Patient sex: M
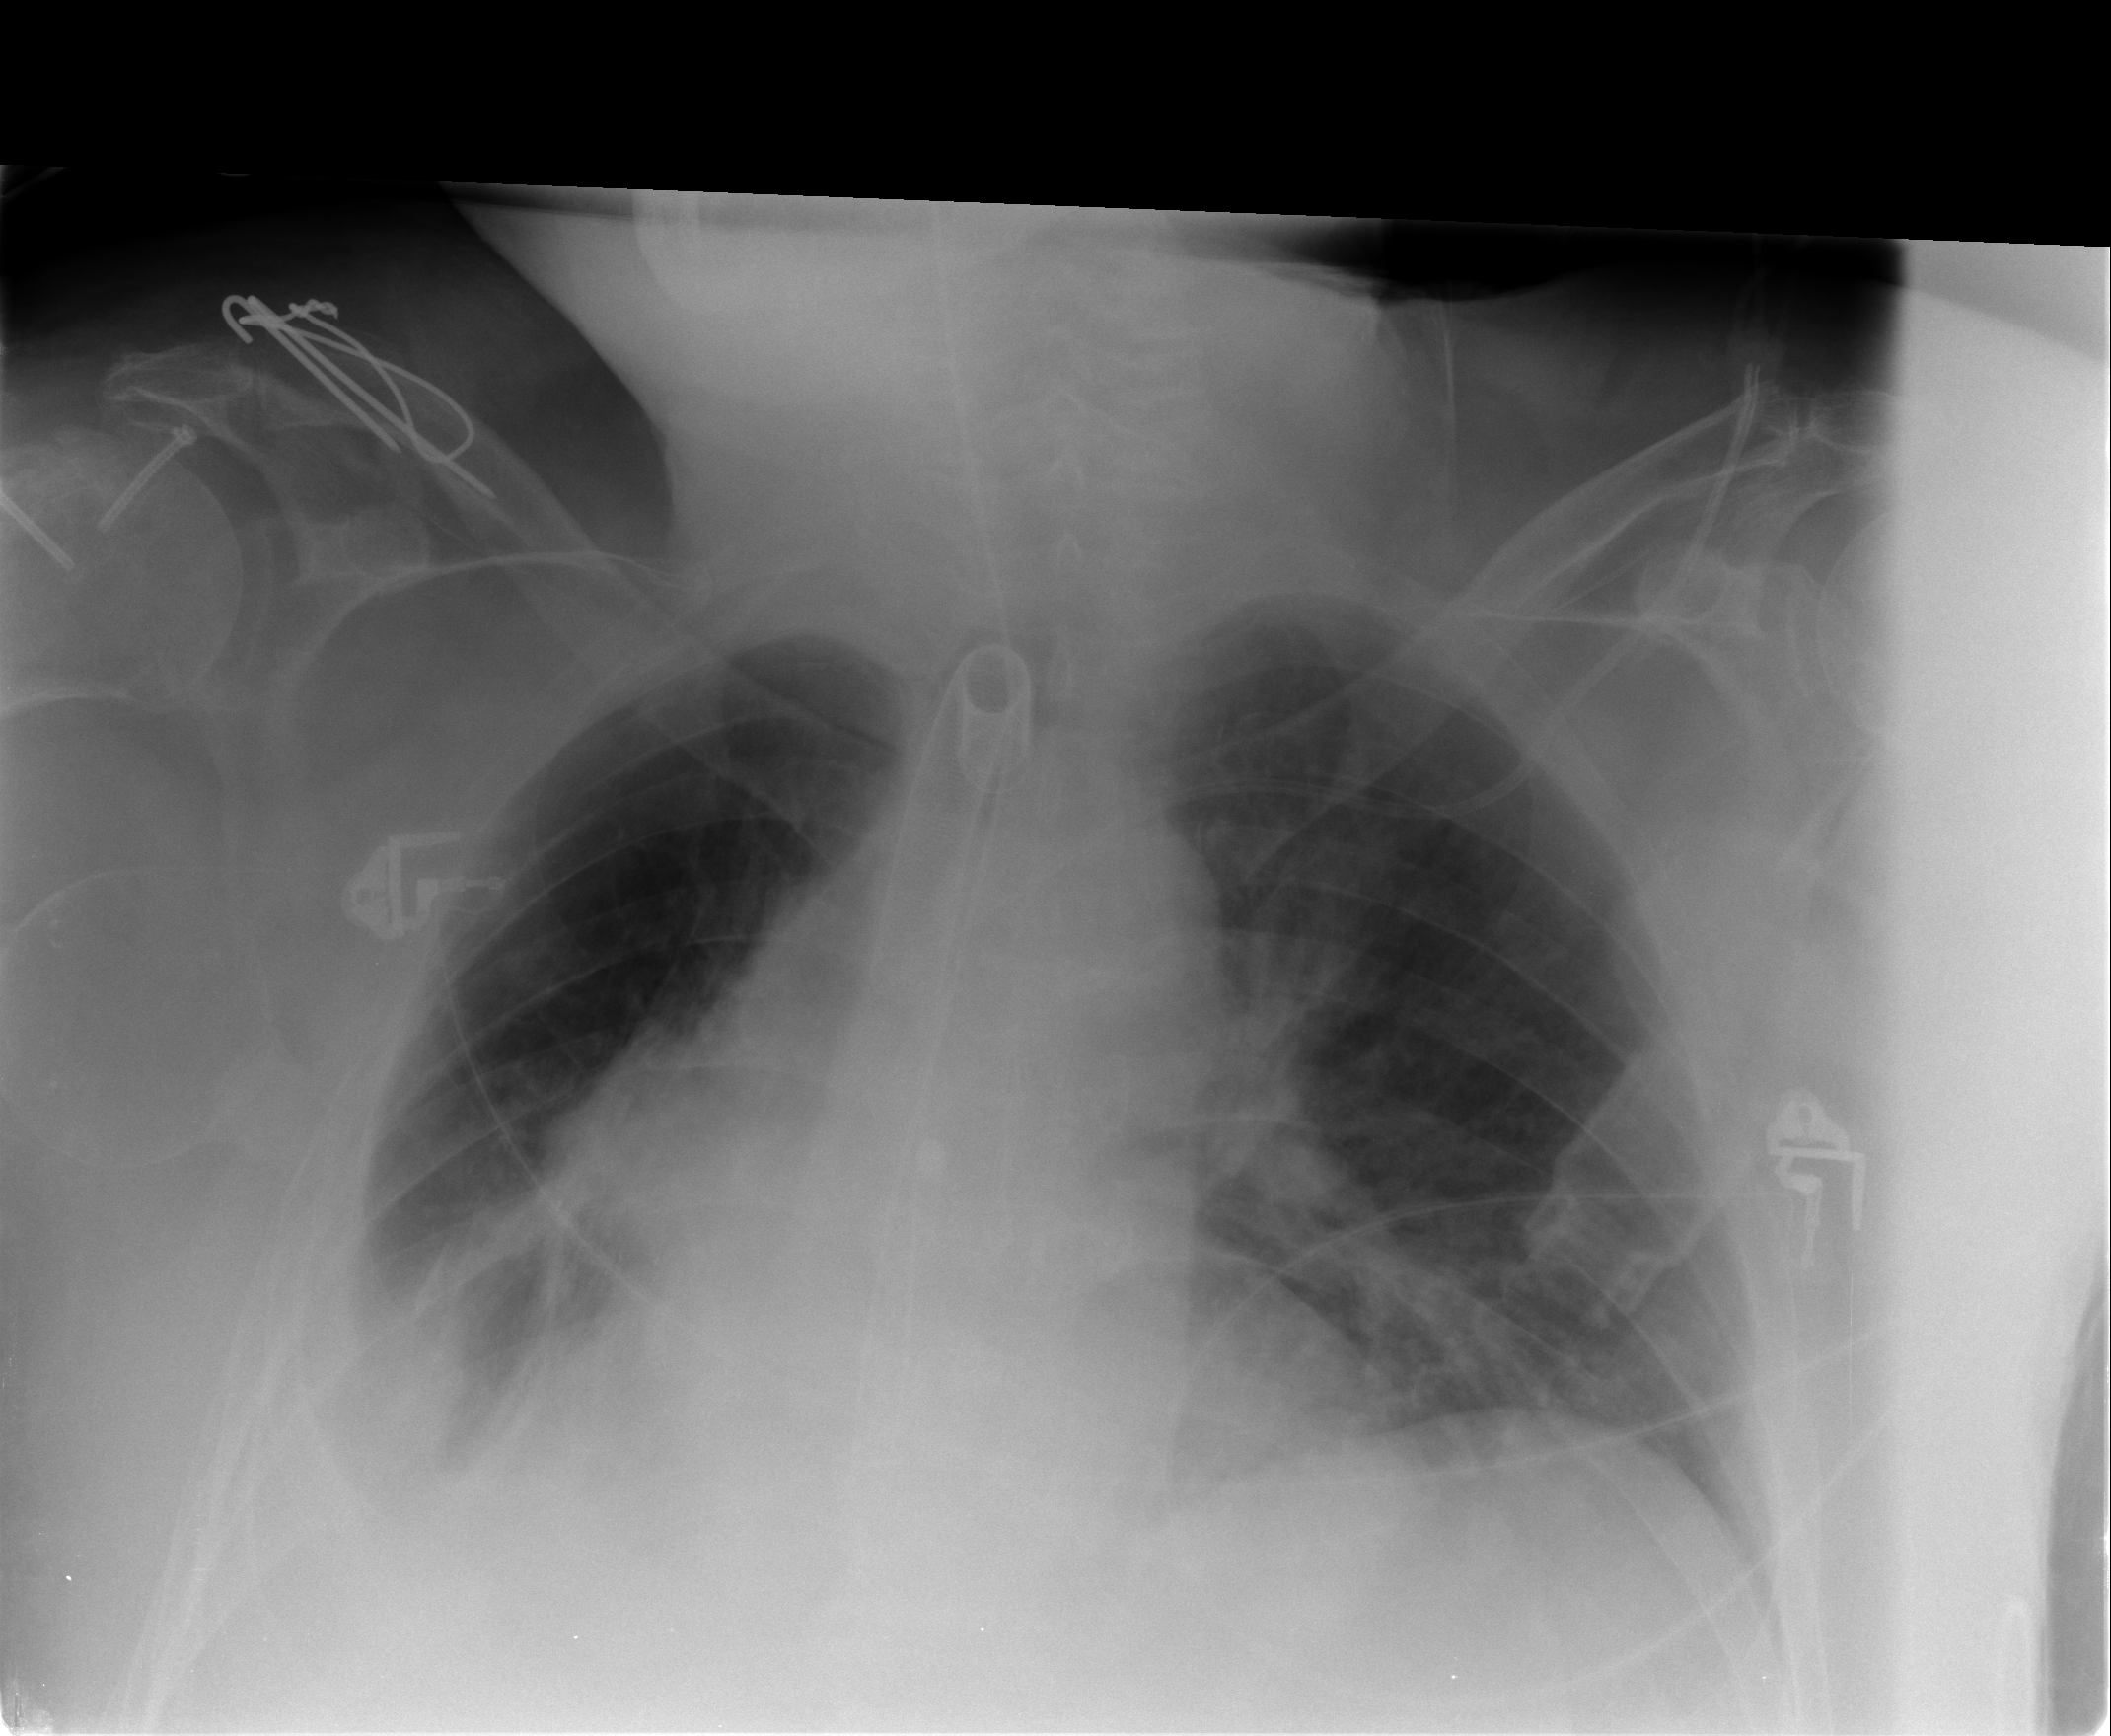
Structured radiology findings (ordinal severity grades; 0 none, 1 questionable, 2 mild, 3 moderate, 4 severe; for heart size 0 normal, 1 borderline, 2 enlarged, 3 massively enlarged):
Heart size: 2
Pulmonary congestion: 2
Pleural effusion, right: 3
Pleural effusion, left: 0
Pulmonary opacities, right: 2
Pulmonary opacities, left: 0
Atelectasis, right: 3
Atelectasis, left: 2